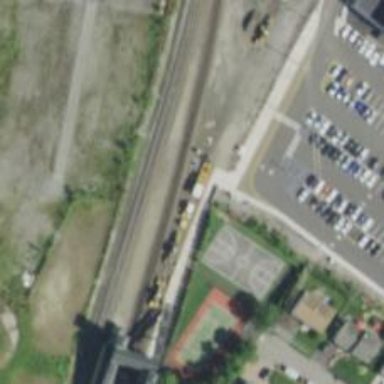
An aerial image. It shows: Railway spur service.